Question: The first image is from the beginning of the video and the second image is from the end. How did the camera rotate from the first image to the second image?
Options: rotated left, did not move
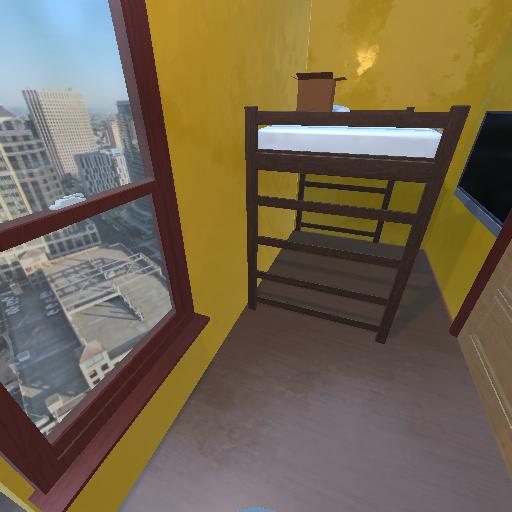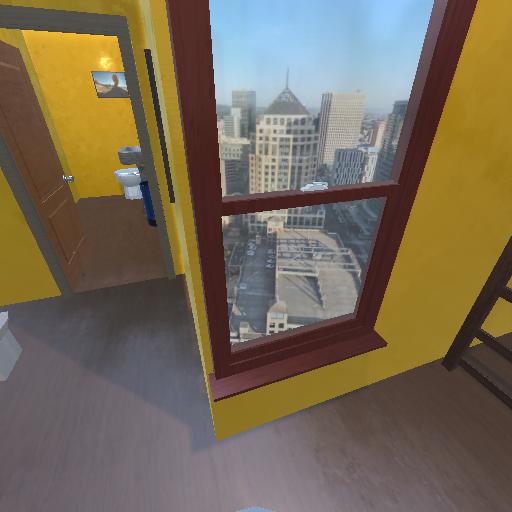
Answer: rotated left